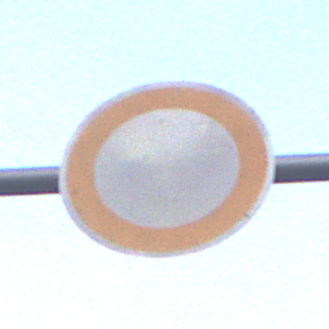
Verkehrszeichen: VerbotFahrzeugeAllerArt
Umgebung: Outdoor, Urban
Tageszeit: SunriseSunset
Wetter: PartlyCloudy
Licht: Natural
Jahreszeit: NotSpecified
Kontrast: LowContrast